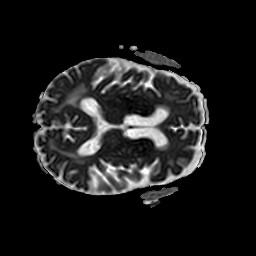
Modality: ADC
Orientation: axial
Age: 86
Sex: female
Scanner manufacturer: philips
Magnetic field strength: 3 T
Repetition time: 4.058 s
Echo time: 0.05992 s